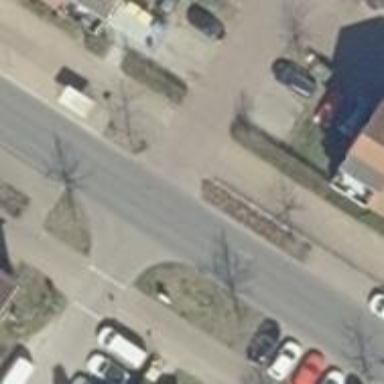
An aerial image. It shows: Unmarked road crossing.